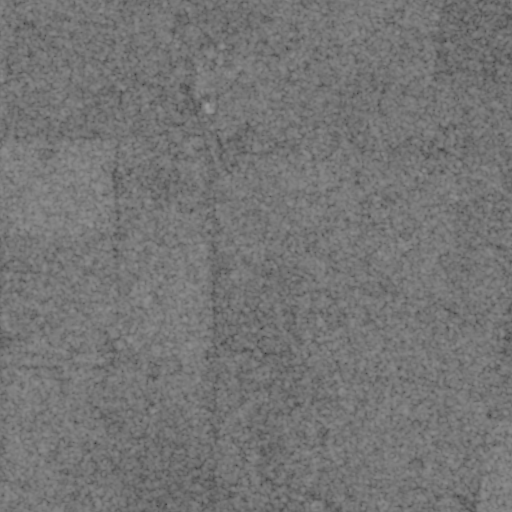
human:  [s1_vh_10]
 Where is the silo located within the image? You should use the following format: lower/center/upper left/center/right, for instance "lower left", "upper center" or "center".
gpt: The silo is located in the upper center of the image.
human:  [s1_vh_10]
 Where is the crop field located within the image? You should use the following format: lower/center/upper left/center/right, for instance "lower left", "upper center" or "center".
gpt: There is no crop field in the image.

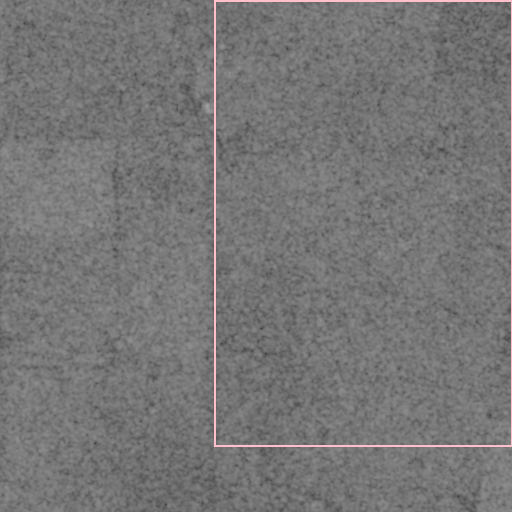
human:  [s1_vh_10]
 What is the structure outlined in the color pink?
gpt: The structure outlined in pink is a crop field.
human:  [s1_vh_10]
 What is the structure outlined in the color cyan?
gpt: There is no cyan outline.